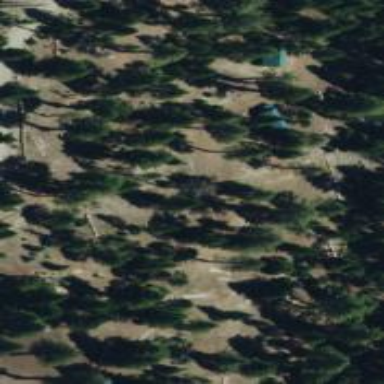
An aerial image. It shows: Campsite for tourism.